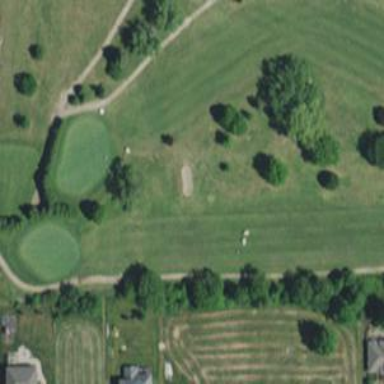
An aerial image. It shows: View of golf hole.